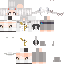
A female human skin with pale skin, wearing blonde helmet dressed in a blue tshirt and brown pants, featuring a closed mouth.